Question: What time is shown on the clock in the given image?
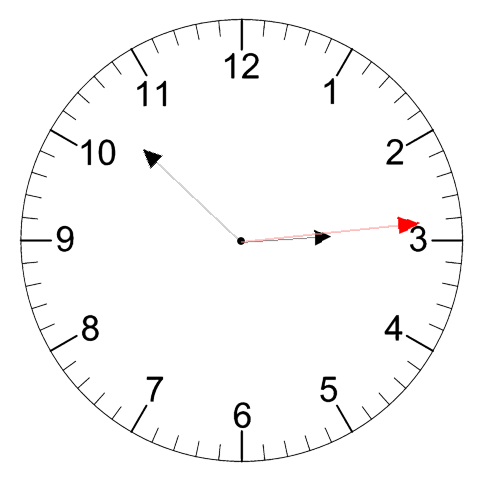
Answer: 02:52:14